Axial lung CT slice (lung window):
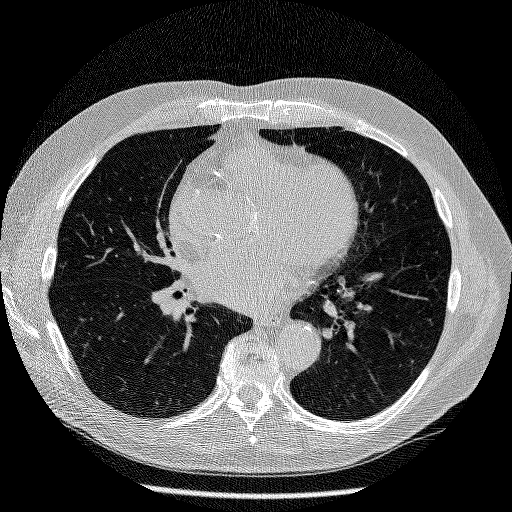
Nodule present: no